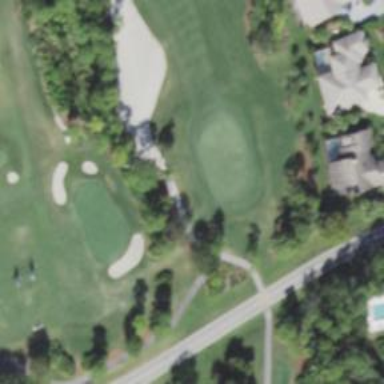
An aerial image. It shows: Path used for both walking and golf.